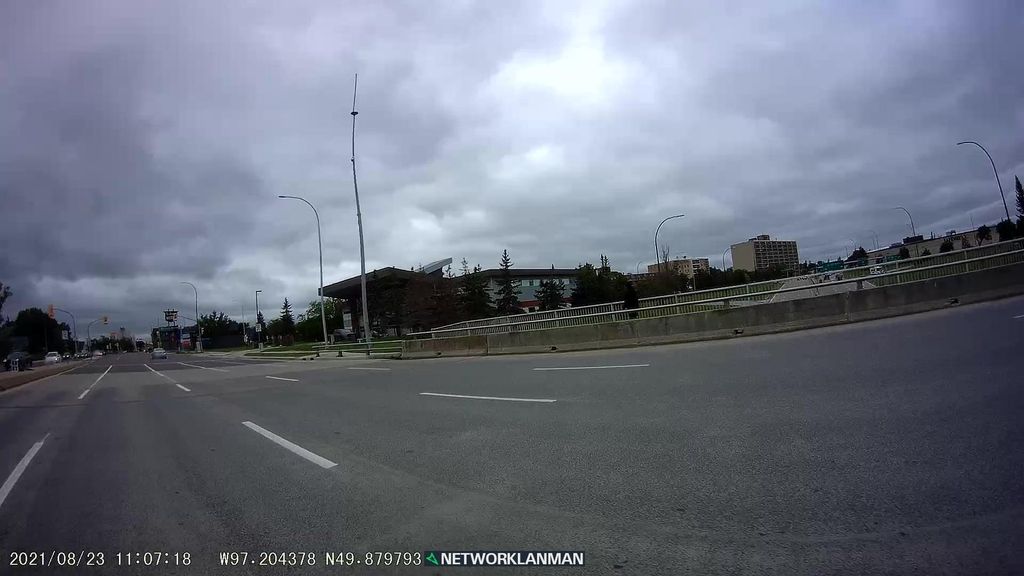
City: winnipeg